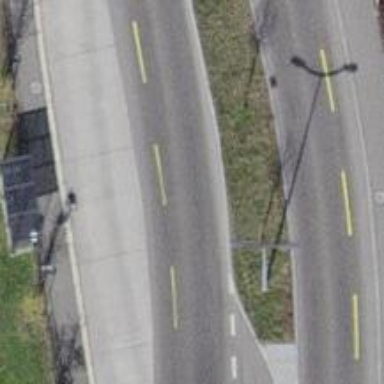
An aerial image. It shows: Bus stop with shelter for public transport.